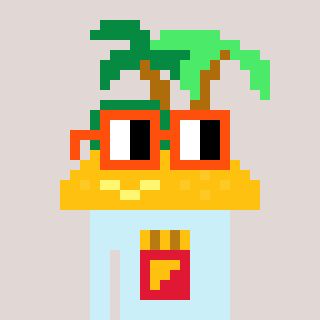
a pixel art character with square orange glasses, a island-shaped head and a cold-colored body on a warm background